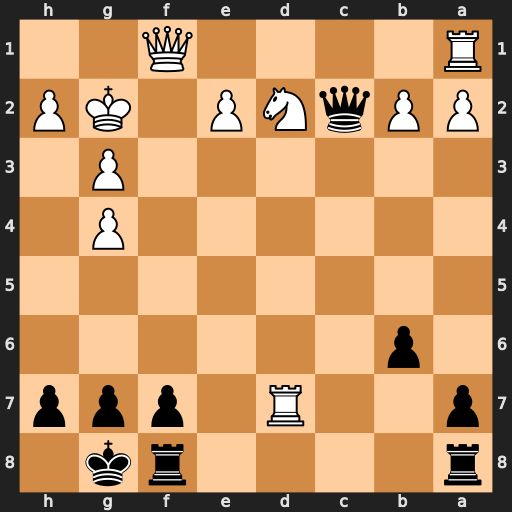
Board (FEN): r4rk1/p2R1ppp/1p6/8/6P1/6P1/PPqNP1KP/R4Q2
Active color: b
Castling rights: -
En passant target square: -
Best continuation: Qc6+ Qf3 Qxd7